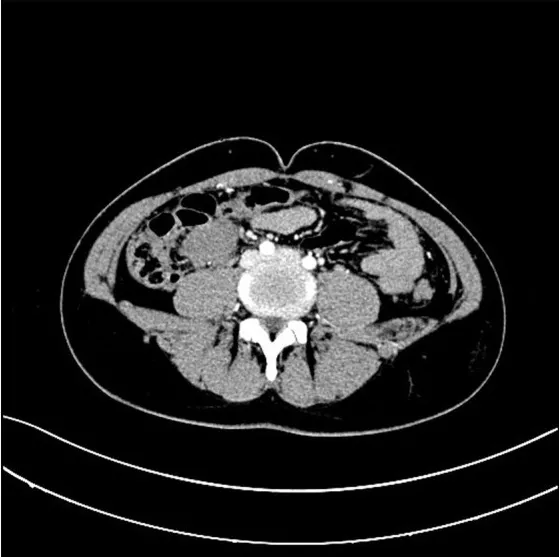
Abdominal CT scan revealed a well-defined mass in the right psoas muscle.
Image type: radiology (ct)